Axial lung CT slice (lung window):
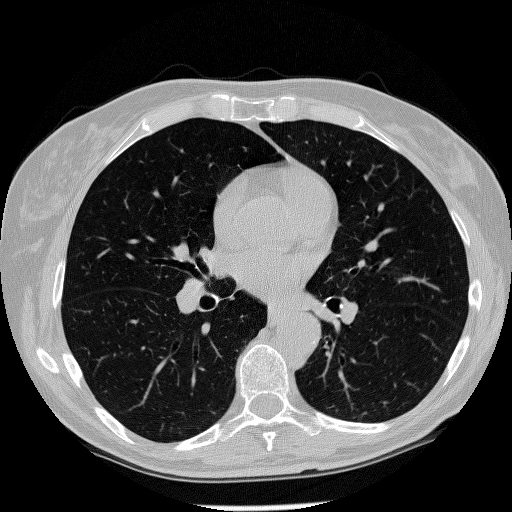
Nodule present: no